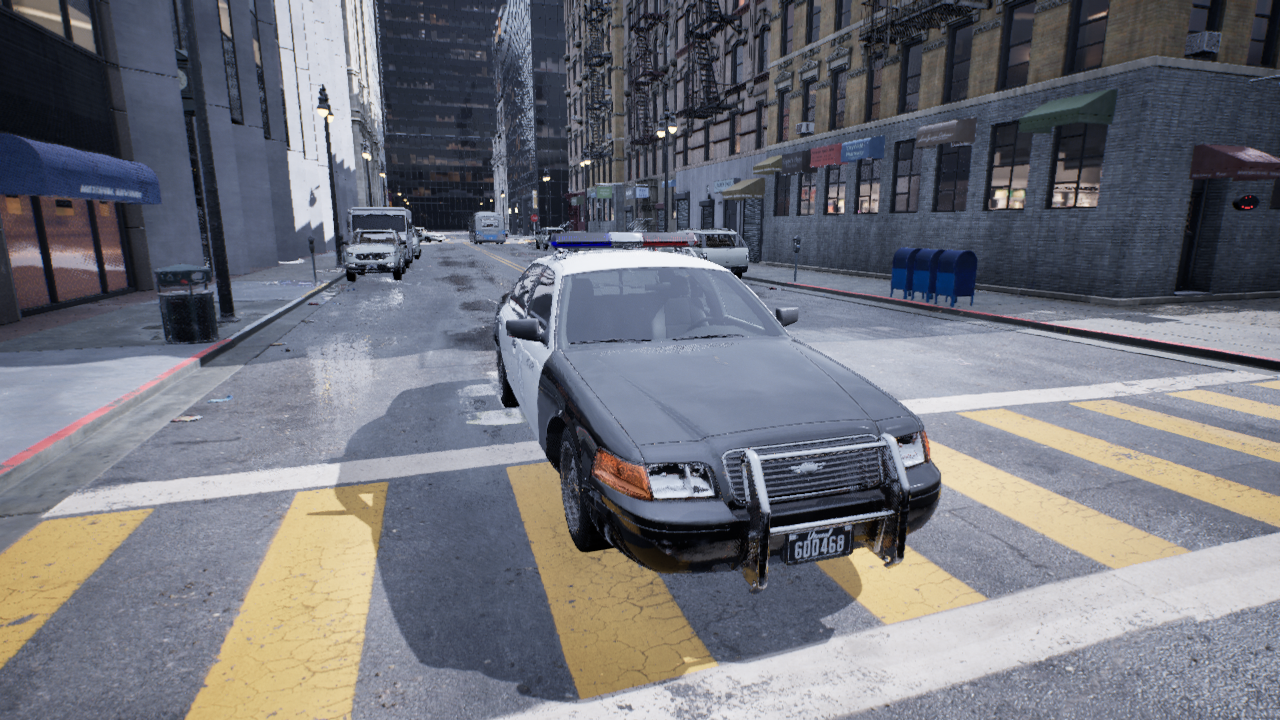
Venue: residential
Lighting: overcast
Vehicle rig: sedan